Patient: sex M, age 65
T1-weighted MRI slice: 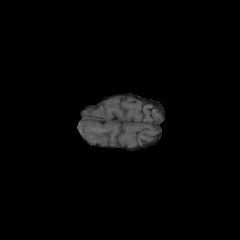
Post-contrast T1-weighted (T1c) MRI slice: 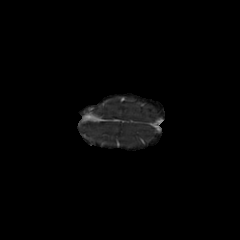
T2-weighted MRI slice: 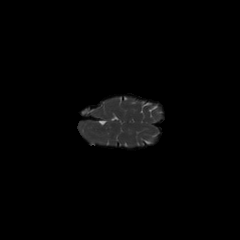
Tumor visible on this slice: no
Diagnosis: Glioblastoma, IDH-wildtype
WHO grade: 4